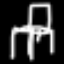
Label: chair